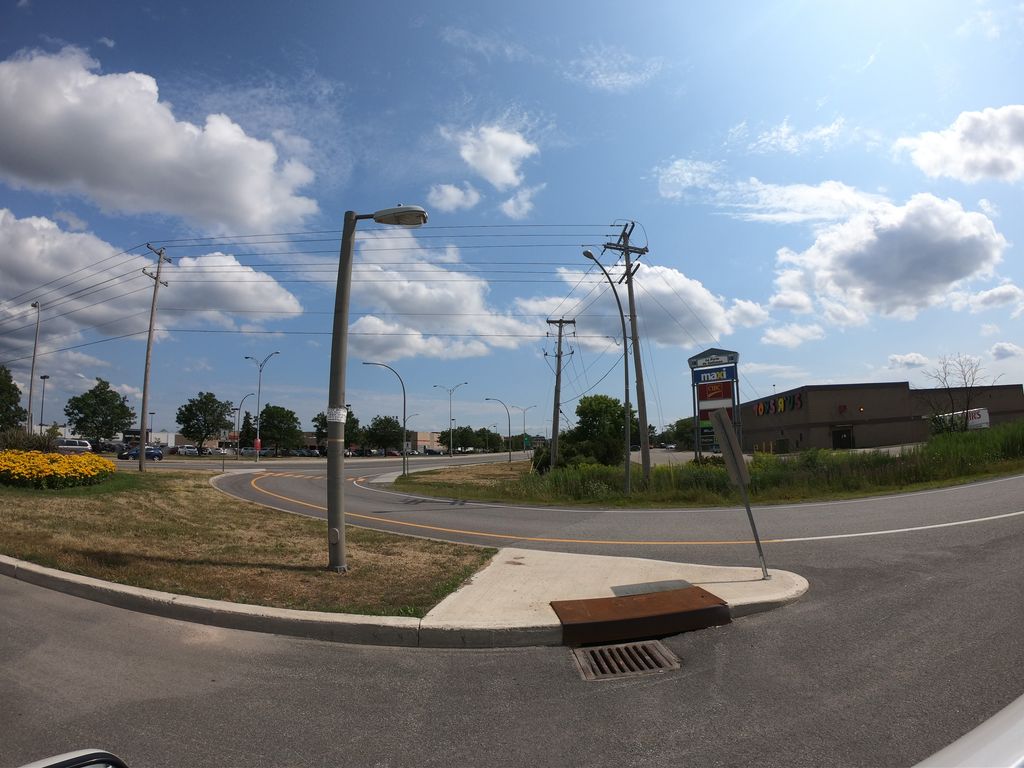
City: ottawa-gatineau